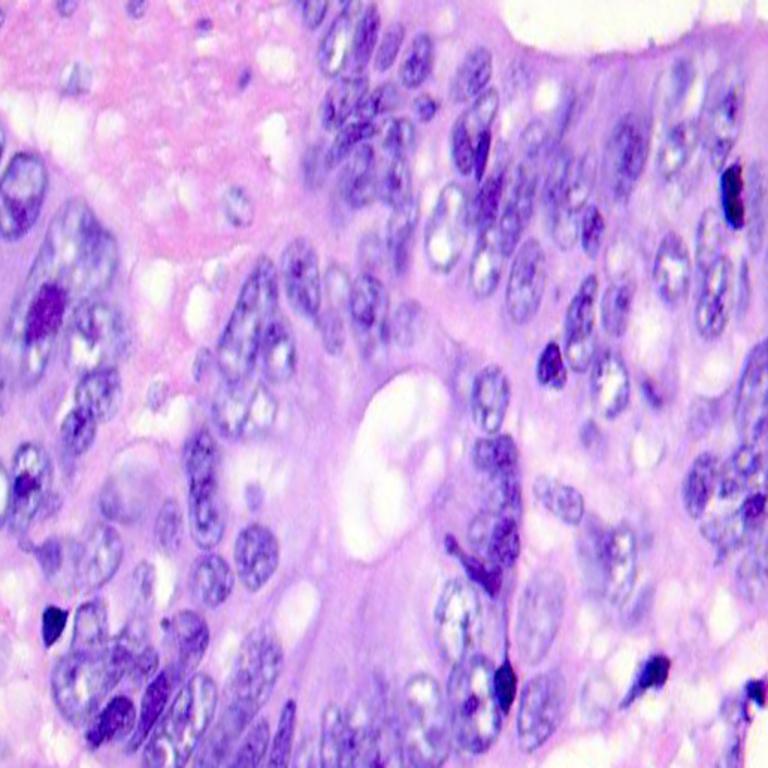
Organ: colon
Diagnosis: adenocarcinomas